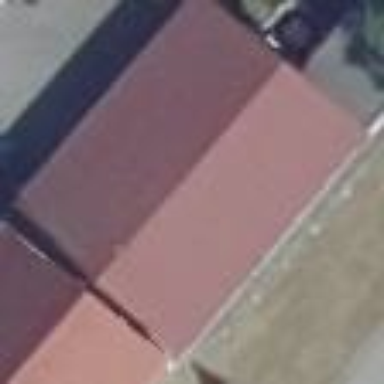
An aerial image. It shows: Building that houses tire shop.